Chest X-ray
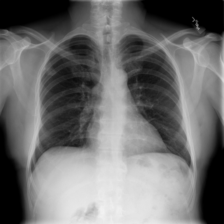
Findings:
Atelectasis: negative
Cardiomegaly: negative
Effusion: negative
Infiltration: negative
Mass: negative
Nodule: negative
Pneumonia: negative
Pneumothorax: negative
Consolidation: negative
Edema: negative
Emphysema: negative
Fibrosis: negative
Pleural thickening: negative
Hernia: negative